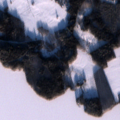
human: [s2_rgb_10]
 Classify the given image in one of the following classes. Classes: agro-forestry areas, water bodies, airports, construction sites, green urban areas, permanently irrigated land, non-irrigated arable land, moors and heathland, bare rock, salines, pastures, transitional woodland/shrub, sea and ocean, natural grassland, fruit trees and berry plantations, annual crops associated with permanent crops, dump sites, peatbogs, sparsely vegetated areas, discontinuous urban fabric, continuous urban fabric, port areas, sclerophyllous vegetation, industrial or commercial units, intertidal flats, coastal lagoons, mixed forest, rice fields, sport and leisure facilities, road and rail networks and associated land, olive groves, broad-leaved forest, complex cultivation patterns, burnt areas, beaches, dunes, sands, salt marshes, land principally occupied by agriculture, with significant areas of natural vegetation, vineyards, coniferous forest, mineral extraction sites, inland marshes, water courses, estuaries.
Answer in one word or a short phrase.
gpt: non-irrigated arable land, land principally occupied by agriculture, with significant areas of natural vegetation, coniferous forest, mixed forest, water bodies